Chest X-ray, AP view. Patient: 19 years old, sex M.
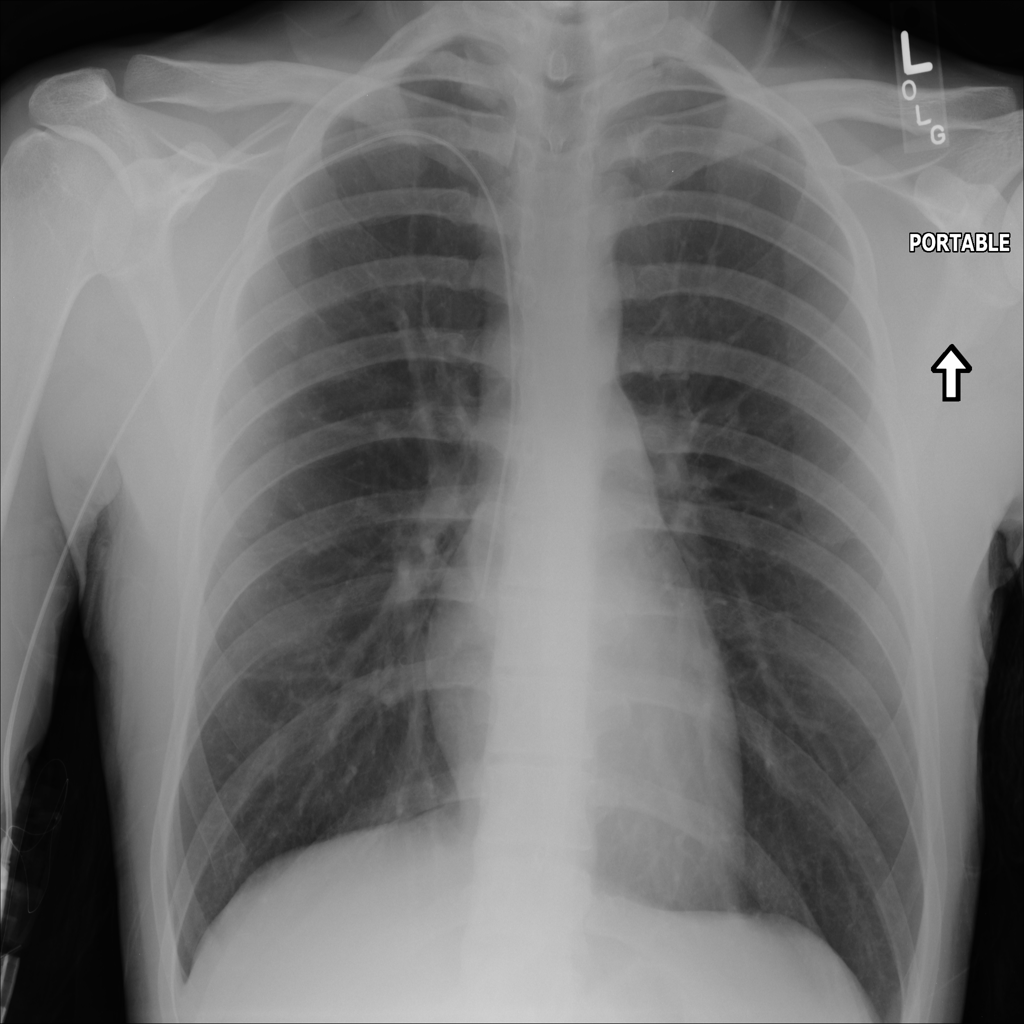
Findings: No Finding